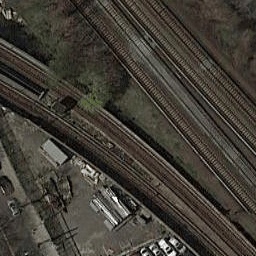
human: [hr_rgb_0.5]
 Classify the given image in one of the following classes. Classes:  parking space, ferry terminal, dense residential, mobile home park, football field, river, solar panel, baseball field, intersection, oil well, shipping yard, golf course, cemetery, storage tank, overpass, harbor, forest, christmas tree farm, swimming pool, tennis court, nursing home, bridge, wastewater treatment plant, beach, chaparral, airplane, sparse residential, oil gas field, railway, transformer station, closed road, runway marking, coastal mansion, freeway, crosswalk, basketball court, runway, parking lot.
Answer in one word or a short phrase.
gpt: railway